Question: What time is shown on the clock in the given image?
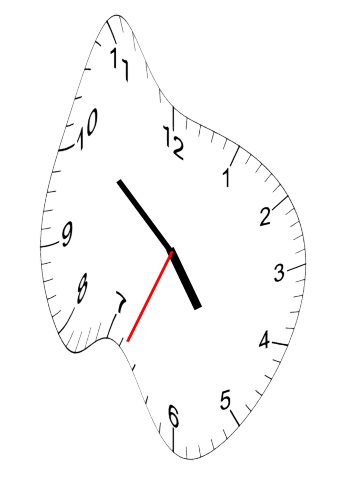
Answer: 04:51:34